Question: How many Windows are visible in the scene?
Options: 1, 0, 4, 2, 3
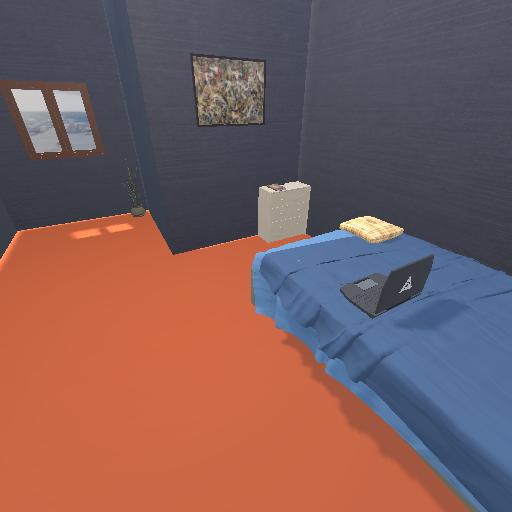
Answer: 1